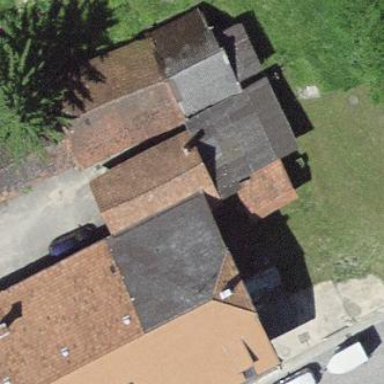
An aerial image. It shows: Farm building.